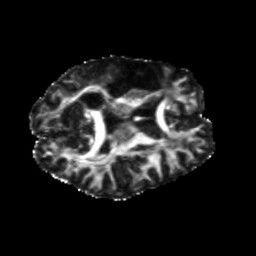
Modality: FA
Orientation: axial
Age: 36
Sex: female
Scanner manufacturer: siemens
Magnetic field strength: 3 T
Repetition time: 5.25 s
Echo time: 0.08 s